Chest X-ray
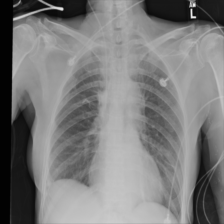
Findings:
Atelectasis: negative
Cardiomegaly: negative
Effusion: negative
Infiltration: negative
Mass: negative
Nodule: negative
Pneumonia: negative
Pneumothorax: negative
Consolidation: negative
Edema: negative
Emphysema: negative
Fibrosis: positive
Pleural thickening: negative
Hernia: negative